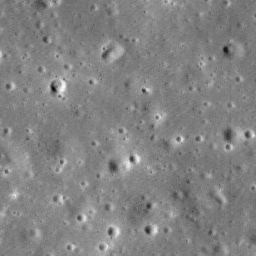
Host type: background_regolith
Lunar coordinates: latitude nan, longitude nan